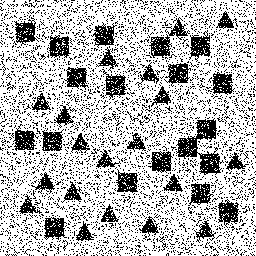
Squares: 19
Triangles: 19
Stars: 0
Total shapes: 38